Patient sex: M
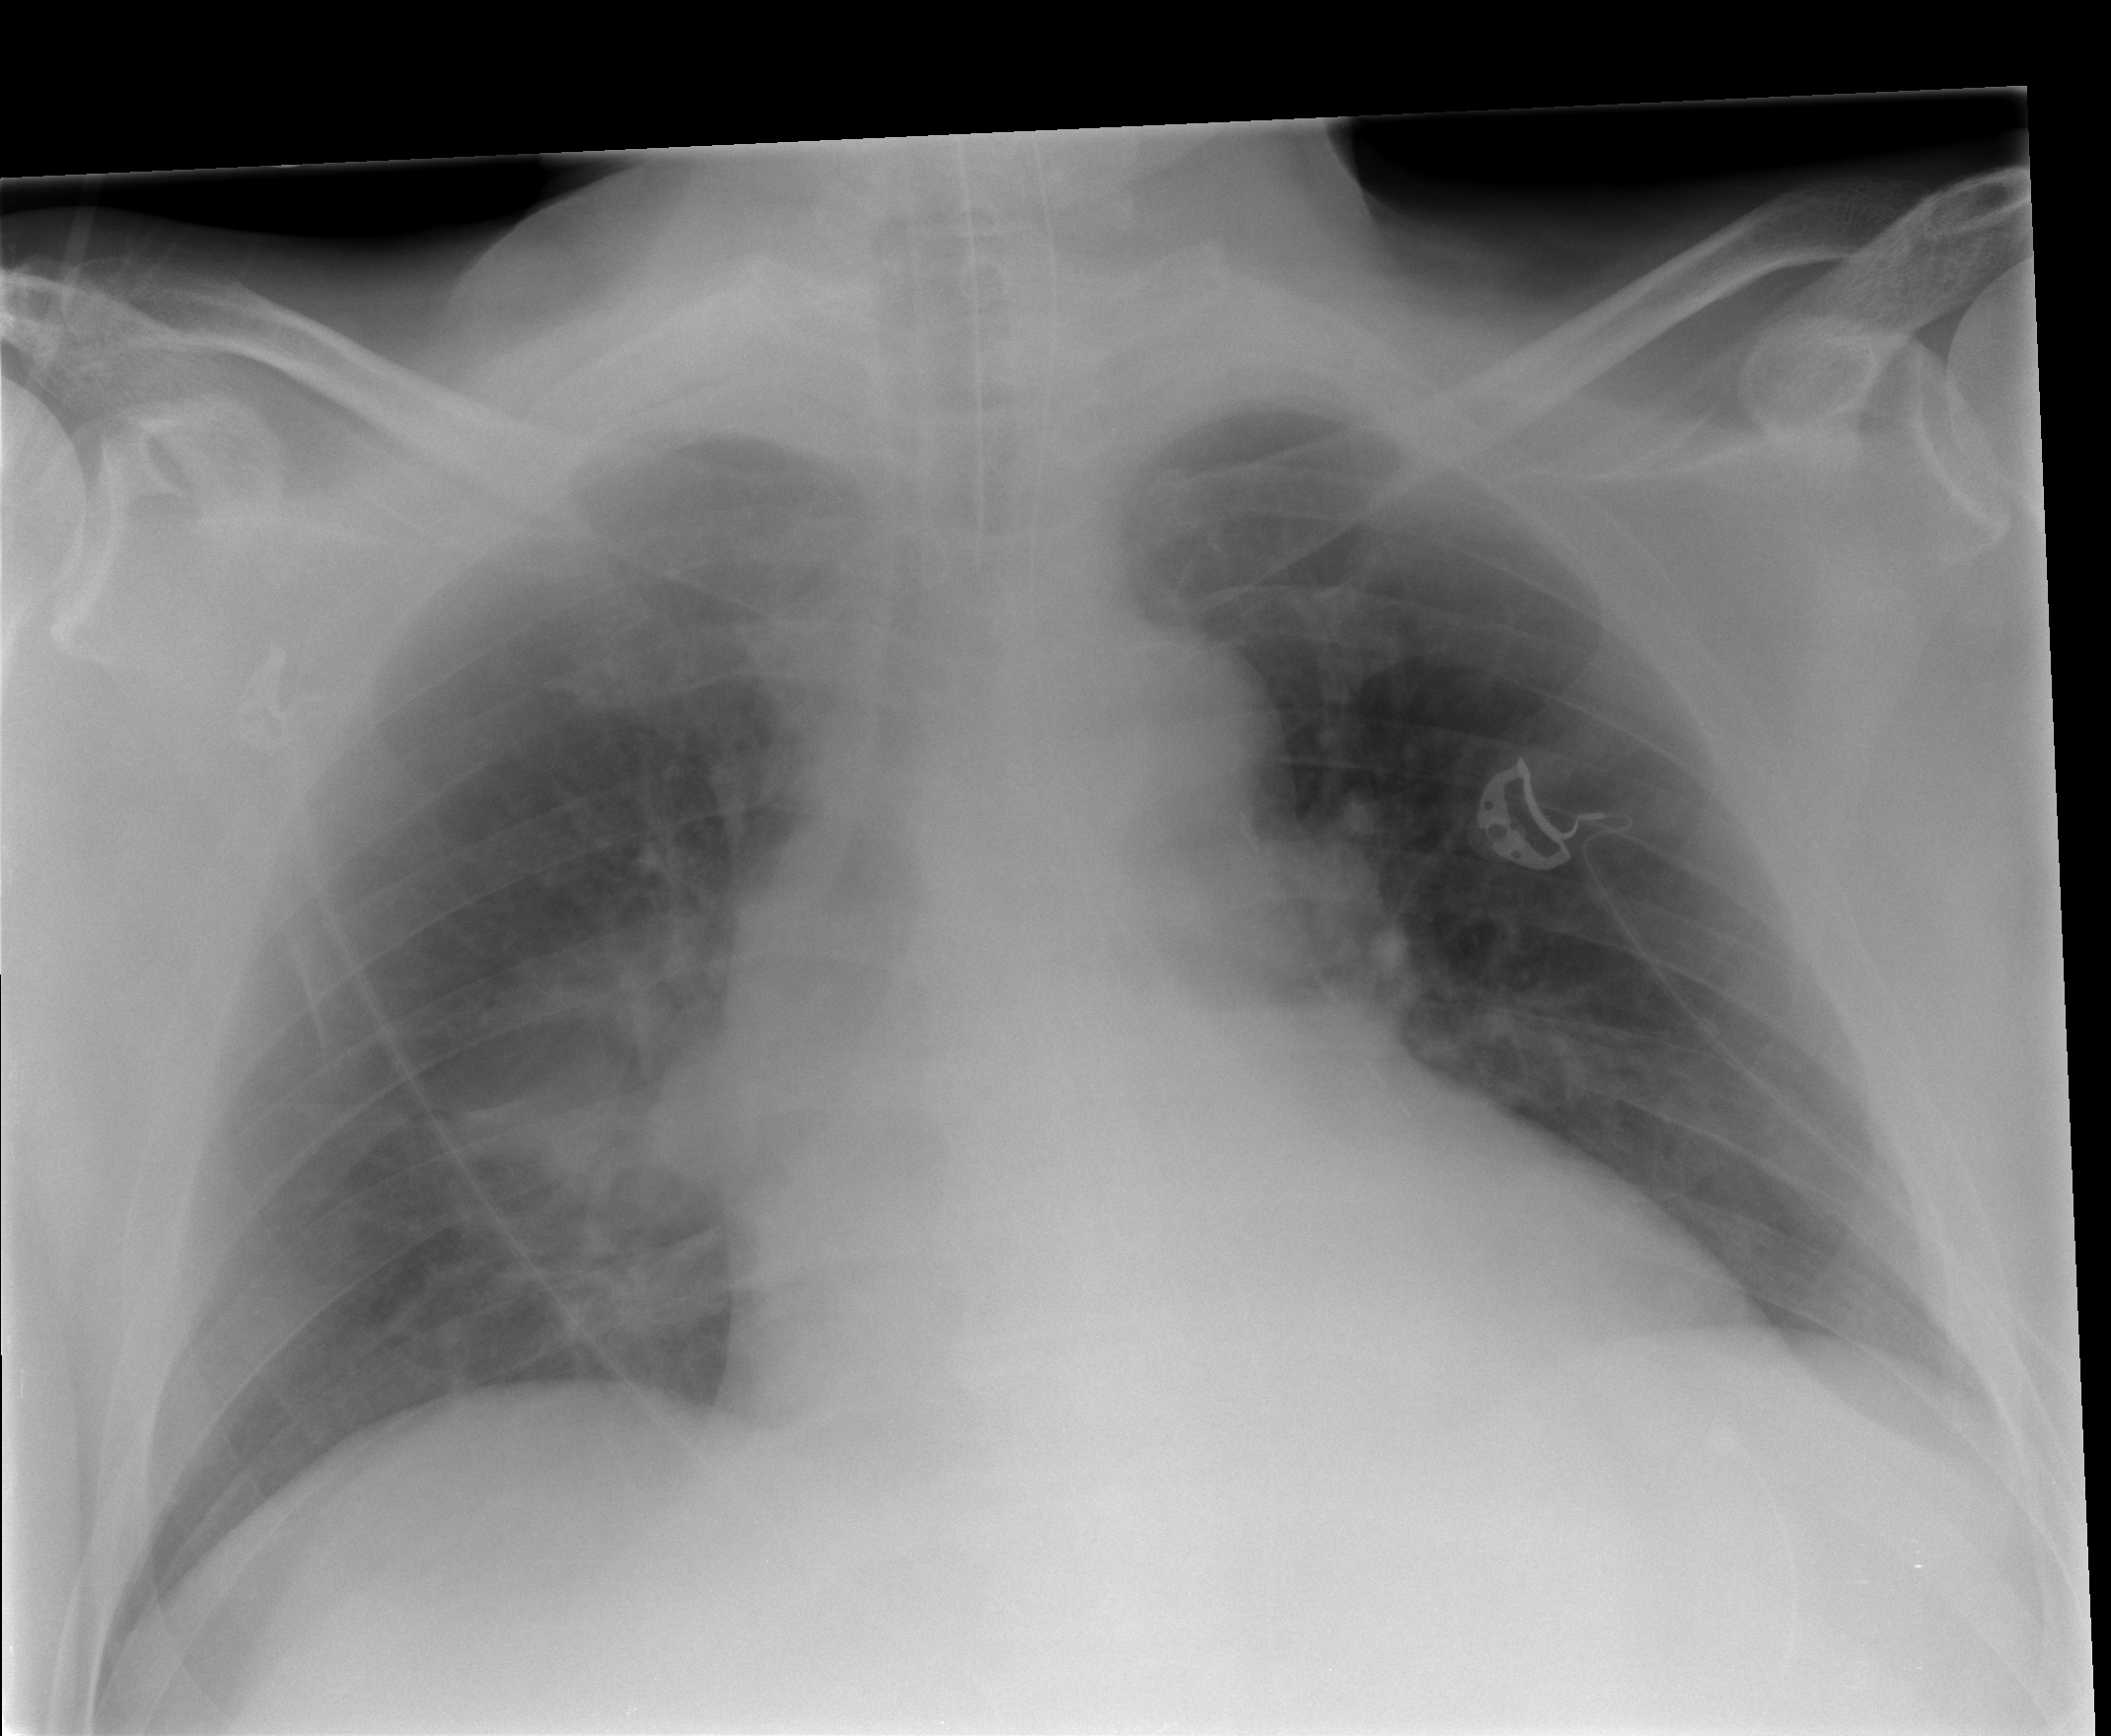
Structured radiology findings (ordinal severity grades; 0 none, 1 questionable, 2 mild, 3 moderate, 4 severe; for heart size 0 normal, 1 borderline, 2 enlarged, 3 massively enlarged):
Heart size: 2
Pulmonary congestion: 2
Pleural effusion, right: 0
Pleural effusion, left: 0
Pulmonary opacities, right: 2
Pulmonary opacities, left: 0
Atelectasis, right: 2
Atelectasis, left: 0